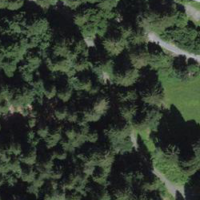
EUNIS habitat code: 43
Species observed at this site:
Tussilago farfara